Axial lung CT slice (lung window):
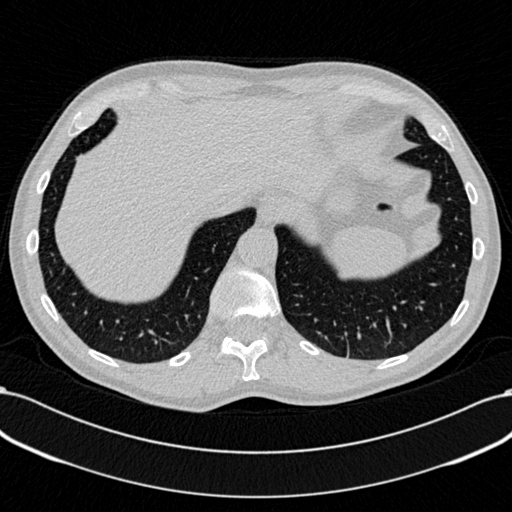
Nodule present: no